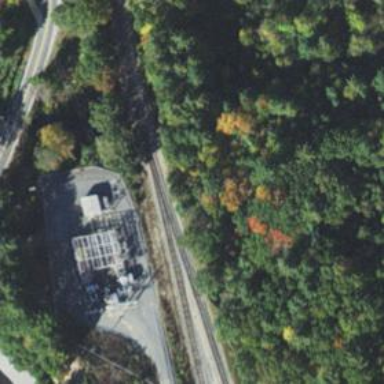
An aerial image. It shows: Outdoor distribution substation.